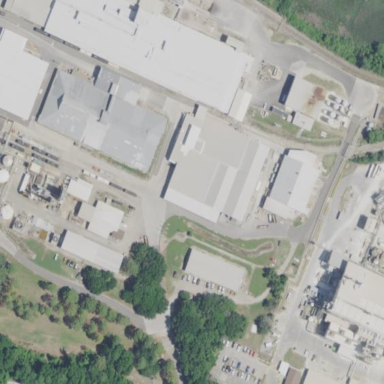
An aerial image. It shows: Industrial area.